Field crop: maize
Growth stage: 1
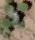
Species: chenopodium